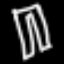
Label: pants